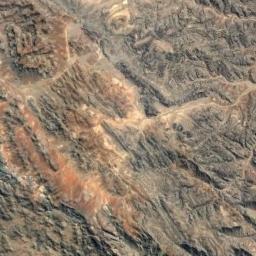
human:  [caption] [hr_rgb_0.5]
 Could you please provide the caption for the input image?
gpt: The mountain is uneven and rough .

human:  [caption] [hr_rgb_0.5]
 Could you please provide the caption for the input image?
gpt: The mountain is consist of the bare land .

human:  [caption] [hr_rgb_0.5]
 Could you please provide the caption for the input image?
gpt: There are some rocks and cracks on the brown mountain .

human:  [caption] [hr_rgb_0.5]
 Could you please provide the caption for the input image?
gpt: The mountain has a rugged surface and its rocks are dark gray .

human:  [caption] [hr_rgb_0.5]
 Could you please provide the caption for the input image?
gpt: You can see the veins of the mountain clearly .